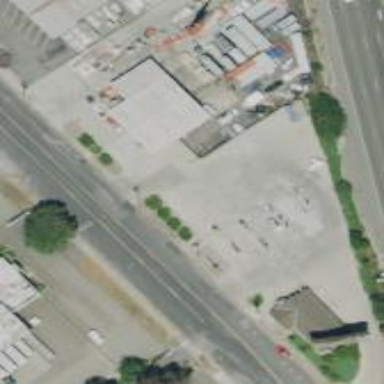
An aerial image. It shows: Fuel station.